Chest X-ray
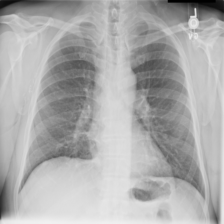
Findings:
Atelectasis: negative
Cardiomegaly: negative
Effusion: negative
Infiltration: negative
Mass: negative
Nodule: negative
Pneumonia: negative
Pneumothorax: negative
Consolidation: negative
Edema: negative
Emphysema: negative
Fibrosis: negative
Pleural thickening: negative
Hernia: negative